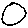
Label: circle